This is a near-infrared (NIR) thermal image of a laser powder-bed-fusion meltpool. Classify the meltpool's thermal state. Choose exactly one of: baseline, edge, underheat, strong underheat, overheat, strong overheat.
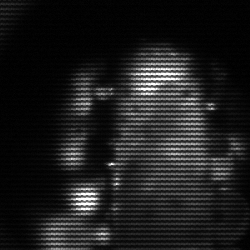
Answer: strong underheat